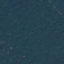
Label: Forest